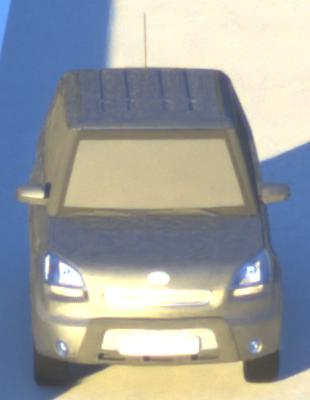
Make: KIA
Model: Soul 1.6
Detailed model: Soul (AM)
Model produced from: 2009/02
Model produced until: 2009/11
Doors: 5
Color: gray
Road condition: dry road
Daytime: sunrise or sunset
Contrast: medium contrast